Field crop: tomato
Growth stage: 1
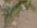
Species: solanum